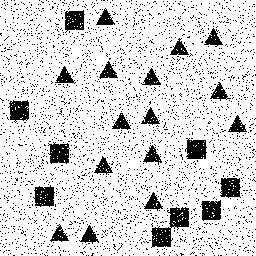
Squares: 9
Triangles: 15
Stars: 0
Total shapes: 24